Question: I am trying to add a multilingual support in my ReactJS website, the challenge is that it has to be done by making an api call. Whenever the user selects a language an api call is to be made with the user selected value. I have almost 10 apis that needs to be triggered at the same time.
My locale lang variable
'''
import enLang from './entries/en_US';
import daLang from './entries/da_DK';
const AppLocale = {
en: enLang,
da: daLang,
};
export default AppLocale;
'''
[]
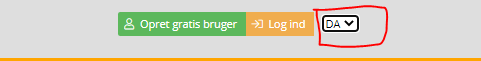
Answer: Assuming you are not asking on language translation, and the entries return javascript objects or arrays.
A simple demonstration to change language with select is like this.
'''
import enLang from './entries/en_US';
import daLang from './entries/da_DK';
const Component = () => {
const [language, setLanguage] = useState(en);
return (
<div>
<select name="language" onChange={(e) => setLanguage(e.target.value)}>
<option value="en">DA</option>
<option value="en">EN</option>
</select>
<pre>{ JSON.stringify(language, null, 4) }</pre>
</div>
)
}
'''